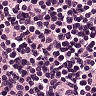
Metastatic tissue present: no